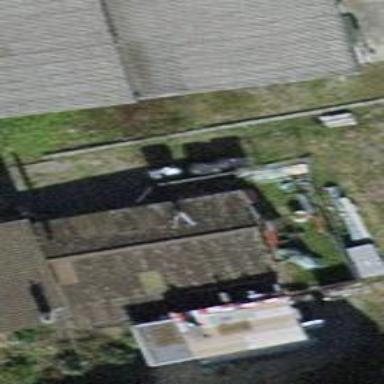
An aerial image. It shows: Shed.